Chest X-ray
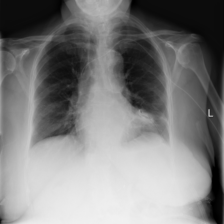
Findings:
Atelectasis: negative
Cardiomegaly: negative
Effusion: negative
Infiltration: negative
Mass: negative
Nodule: negative
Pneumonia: negative
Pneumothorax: negative
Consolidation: negative
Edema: negative
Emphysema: negative
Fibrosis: negative
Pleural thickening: negative
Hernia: negative